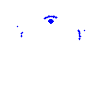
Particle: pion